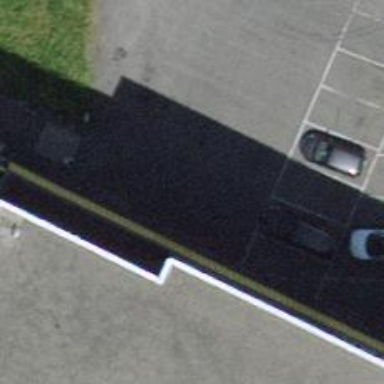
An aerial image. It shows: Asphalt parking aisle road.